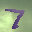
Label: 7